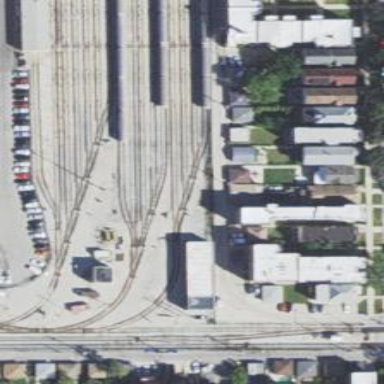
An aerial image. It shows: Electrified rail in service yard.